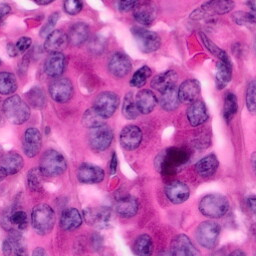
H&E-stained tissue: Pancreatic